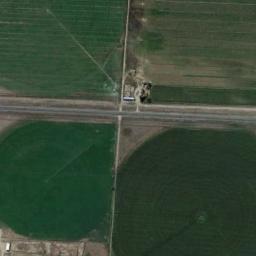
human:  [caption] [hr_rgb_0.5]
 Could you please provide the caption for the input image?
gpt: There are many open Spaces .

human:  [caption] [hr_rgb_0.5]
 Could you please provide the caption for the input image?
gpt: There are some green circle farmland and square farmland .

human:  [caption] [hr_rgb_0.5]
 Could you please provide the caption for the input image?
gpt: Three dark green, Light green mixed circular farms of different sizes, .

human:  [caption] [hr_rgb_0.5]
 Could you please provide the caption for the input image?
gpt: Three dark green circular farmlands are on the ground and a square farmlands beside .

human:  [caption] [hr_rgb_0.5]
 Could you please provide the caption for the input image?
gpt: There are two circular farmlands of different sizes and two rectangle farmlands .